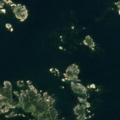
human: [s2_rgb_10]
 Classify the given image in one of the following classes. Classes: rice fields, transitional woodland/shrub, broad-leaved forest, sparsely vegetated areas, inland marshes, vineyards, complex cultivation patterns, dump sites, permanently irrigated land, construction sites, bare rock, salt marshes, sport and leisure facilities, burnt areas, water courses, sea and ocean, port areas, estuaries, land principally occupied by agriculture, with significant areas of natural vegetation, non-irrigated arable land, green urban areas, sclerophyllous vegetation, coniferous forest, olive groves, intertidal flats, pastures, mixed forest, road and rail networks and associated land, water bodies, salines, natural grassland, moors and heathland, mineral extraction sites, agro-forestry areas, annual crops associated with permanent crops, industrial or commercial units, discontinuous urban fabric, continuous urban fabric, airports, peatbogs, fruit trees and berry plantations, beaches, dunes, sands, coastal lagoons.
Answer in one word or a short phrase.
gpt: coniferous forest, transitional woodland/shrub, sea and ocean